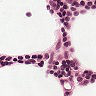
Metastatic tissue present: no